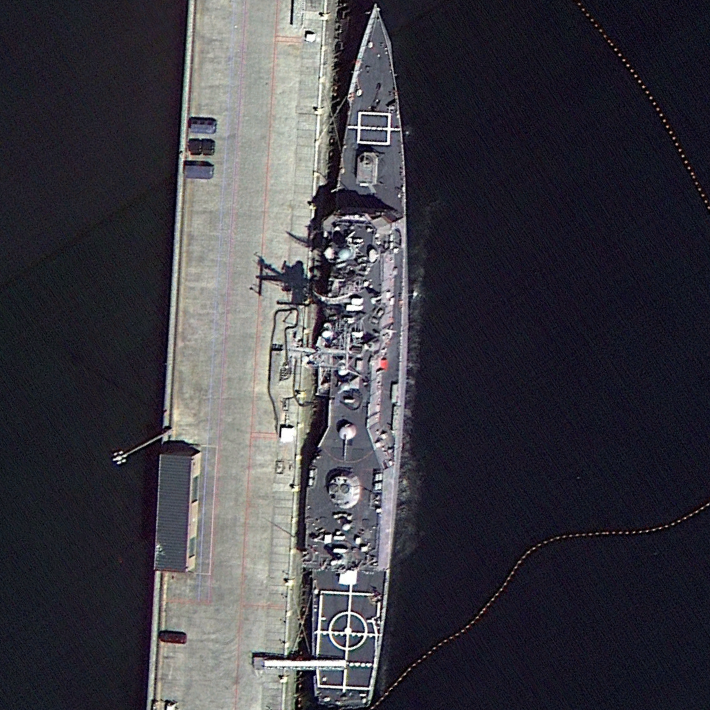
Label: Ticonderoga-class_cruiser